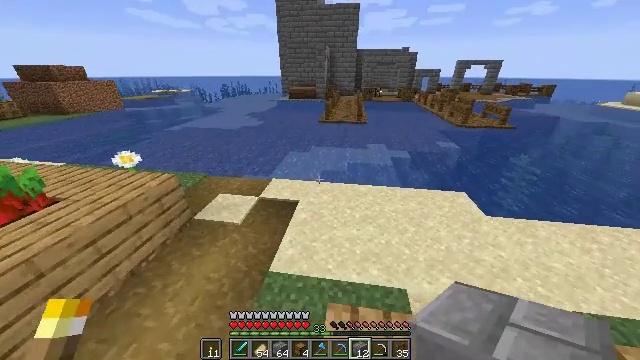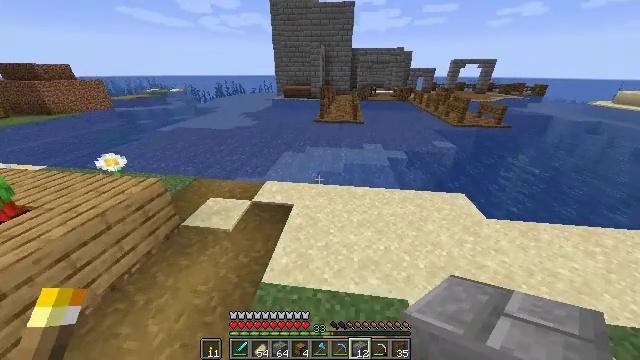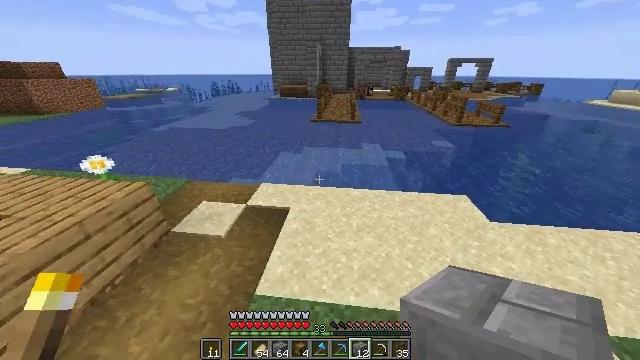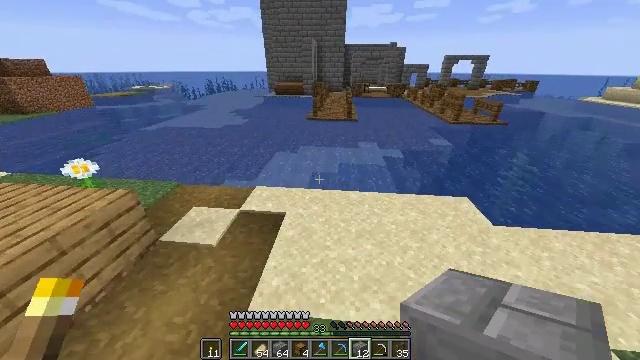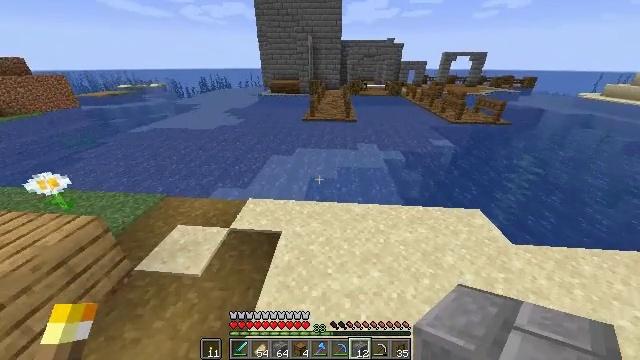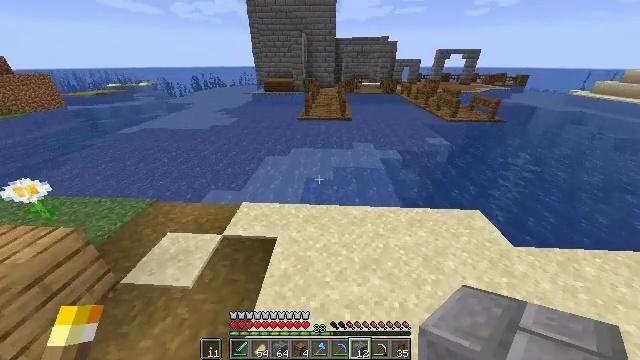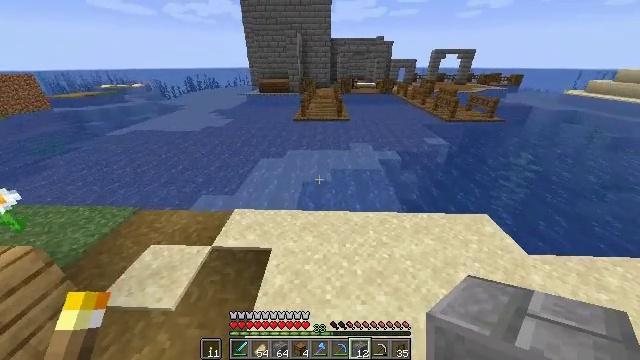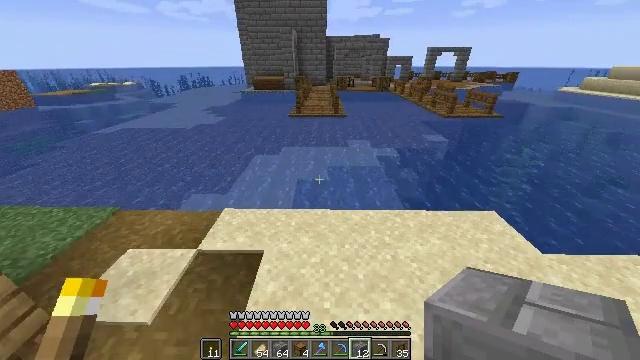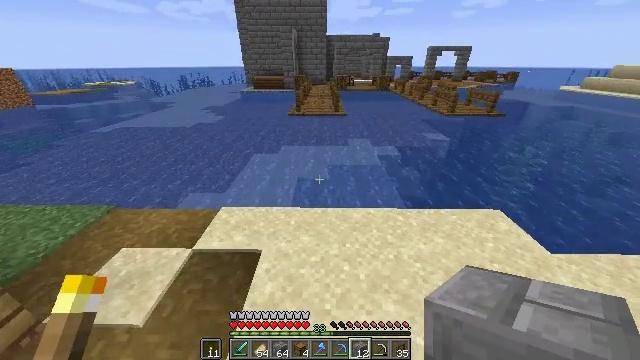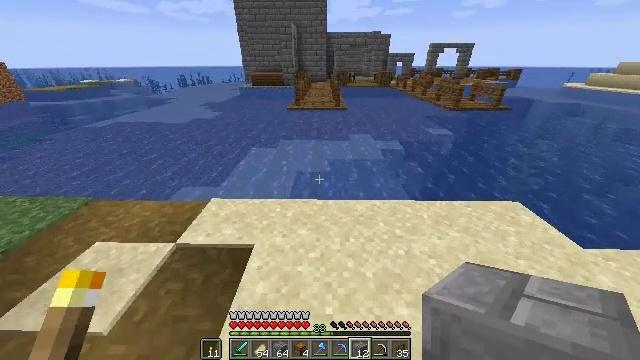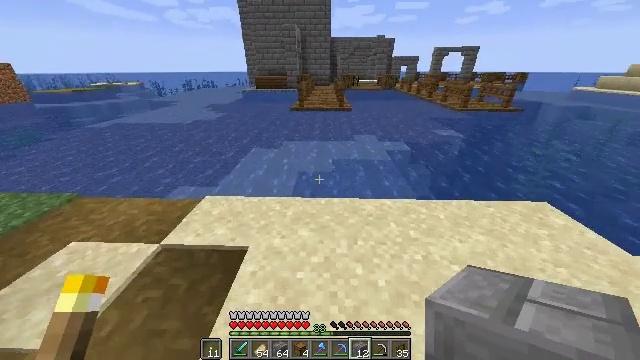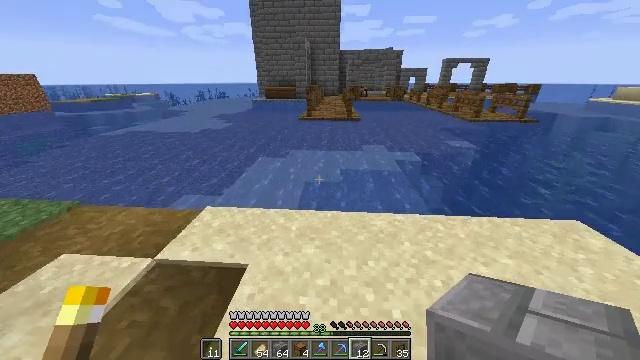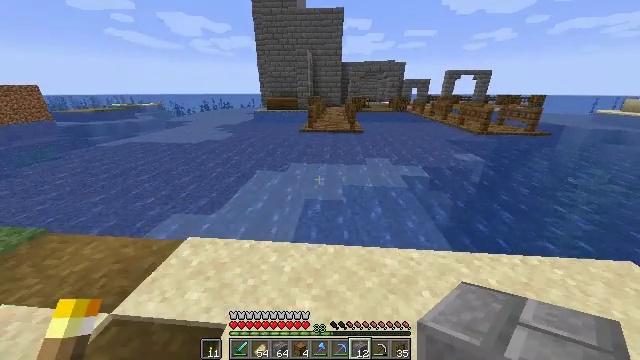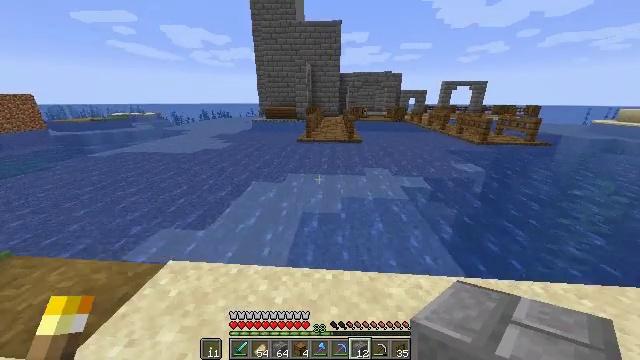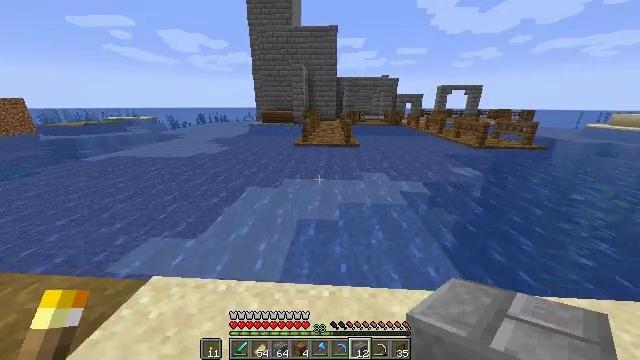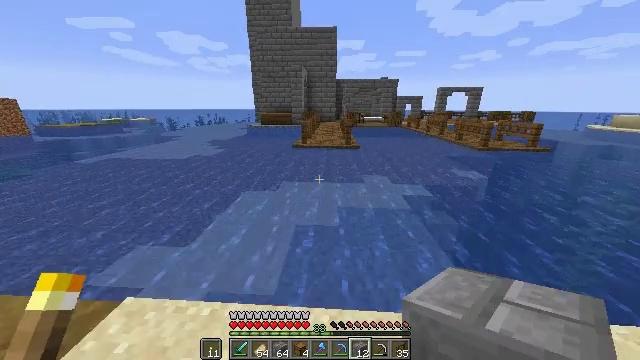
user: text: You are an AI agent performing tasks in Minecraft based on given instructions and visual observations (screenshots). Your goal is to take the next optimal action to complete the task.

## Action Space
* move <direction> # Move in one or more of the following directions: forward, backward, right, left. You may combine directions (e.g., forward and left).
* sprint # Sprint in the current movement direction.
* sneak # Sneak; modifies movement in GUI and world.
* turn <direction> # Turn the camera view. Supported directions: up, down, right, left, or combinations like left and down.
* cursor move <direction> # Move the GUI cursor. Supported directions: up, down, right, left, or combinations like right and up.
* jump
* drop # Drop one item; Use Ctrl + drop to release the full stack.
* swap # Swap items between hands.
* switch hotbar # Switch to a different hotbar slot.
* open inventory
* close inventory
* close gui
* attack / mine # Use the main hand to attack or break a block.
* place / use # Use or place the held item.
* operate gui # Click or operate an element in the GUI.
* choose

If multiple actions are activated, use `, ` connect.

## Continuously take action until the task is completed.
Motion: motion action
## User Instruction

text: Break the smooth stone to collect it.
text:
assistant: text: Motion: move forward, turn right
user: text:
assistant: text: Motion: move forward
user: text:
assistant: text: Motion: move forward, sprint, turn right
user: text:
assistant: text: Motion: move forward
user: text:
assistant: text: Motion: move forward, turn right
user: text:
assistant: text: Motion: move forward, turn right
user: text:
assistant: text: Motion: move forward, sprint, turn right
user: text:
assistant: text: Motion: move forward, sprint
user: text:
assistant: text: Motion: move forward, sprint
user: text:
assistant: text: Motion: move forward, sprint, turn up
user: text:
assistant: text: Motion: move forward, sprint, turn left and up
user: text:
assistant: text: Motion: move forward, turn up
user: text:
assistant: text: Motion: move forward, sprint, turn up
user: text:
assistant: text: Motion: move forward, sprint
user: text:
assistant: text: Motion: move forward, sprint
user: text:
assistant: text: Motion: move forward, sprint
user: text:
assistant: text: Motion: move forward
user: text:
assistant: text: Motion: move forward
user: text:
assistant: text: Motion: move forward
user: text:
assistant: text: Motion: move forward
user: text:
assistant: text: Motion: move forward
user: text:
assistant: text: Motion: move forward, jump
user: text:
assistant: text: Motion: move forward, jump
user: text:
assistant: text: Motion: move forward, jump
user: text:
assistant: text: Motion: move forward, jump
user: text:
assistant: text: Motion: move forward, jump
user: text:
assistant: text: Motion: move forward, jump
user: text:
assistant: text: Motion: move forward, jump
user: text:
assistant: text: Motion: move forward, jump
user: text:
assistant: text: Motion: move forward, jump